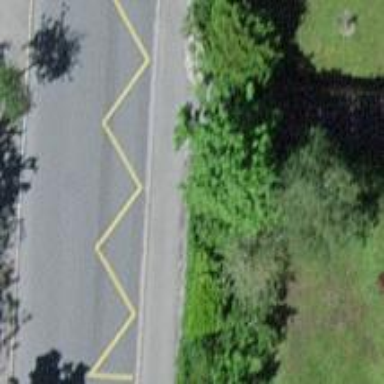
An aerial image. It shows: Bus stop with platform for public transport.